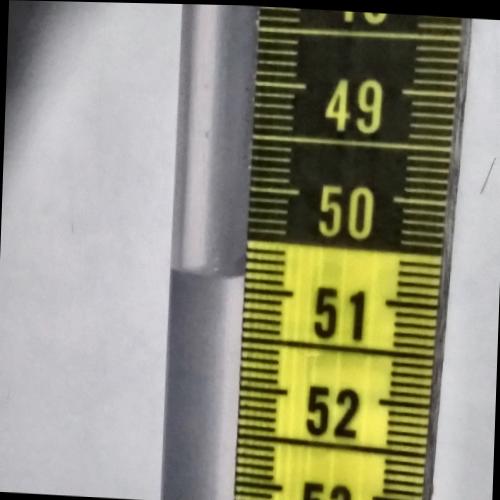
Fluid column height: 50.9 cm